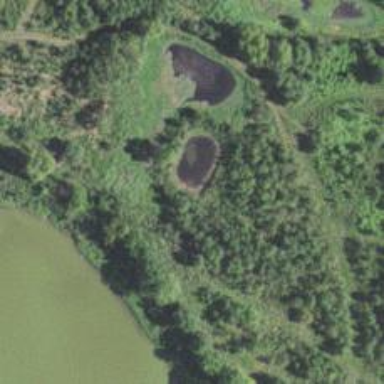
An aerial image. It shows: Reservoir.